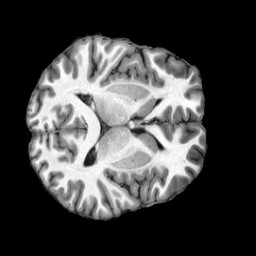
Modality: T1w
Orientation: axial
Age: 21
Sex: male
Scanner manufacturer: siemens
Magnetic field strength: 3 T
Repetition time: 2.5 s
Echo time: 0.00222 s